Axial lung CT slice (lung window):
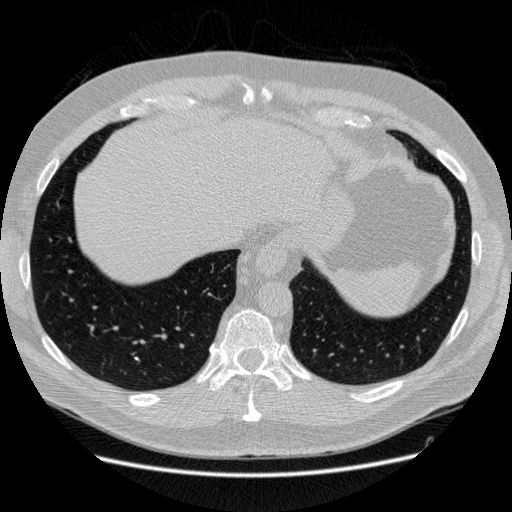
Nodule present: no